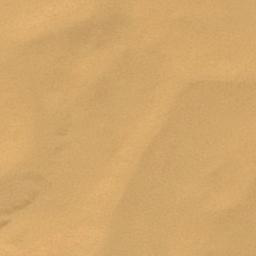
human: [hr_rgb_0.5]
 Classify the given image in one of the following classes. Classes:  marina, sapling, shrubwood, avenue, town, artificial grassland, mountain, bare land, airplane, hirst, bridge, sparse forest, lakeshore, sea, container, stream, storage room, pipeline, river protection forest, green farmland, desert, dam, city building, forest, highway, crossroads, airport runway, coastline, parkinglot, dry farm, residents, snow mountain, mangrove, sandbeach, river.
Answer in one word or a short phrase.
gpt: desert